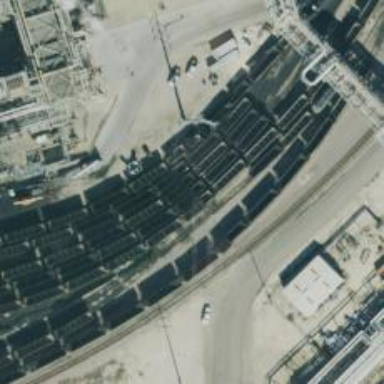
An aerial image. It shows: Railway yard in service.